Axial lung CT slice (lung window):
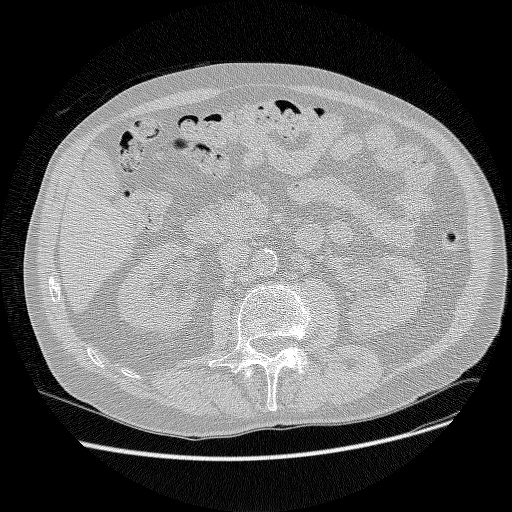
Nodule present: no